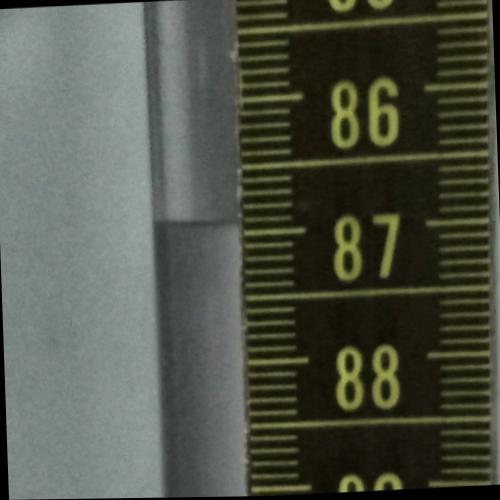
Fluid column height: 86.9 cm